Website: ulta-beauty
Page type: delivery-shipping
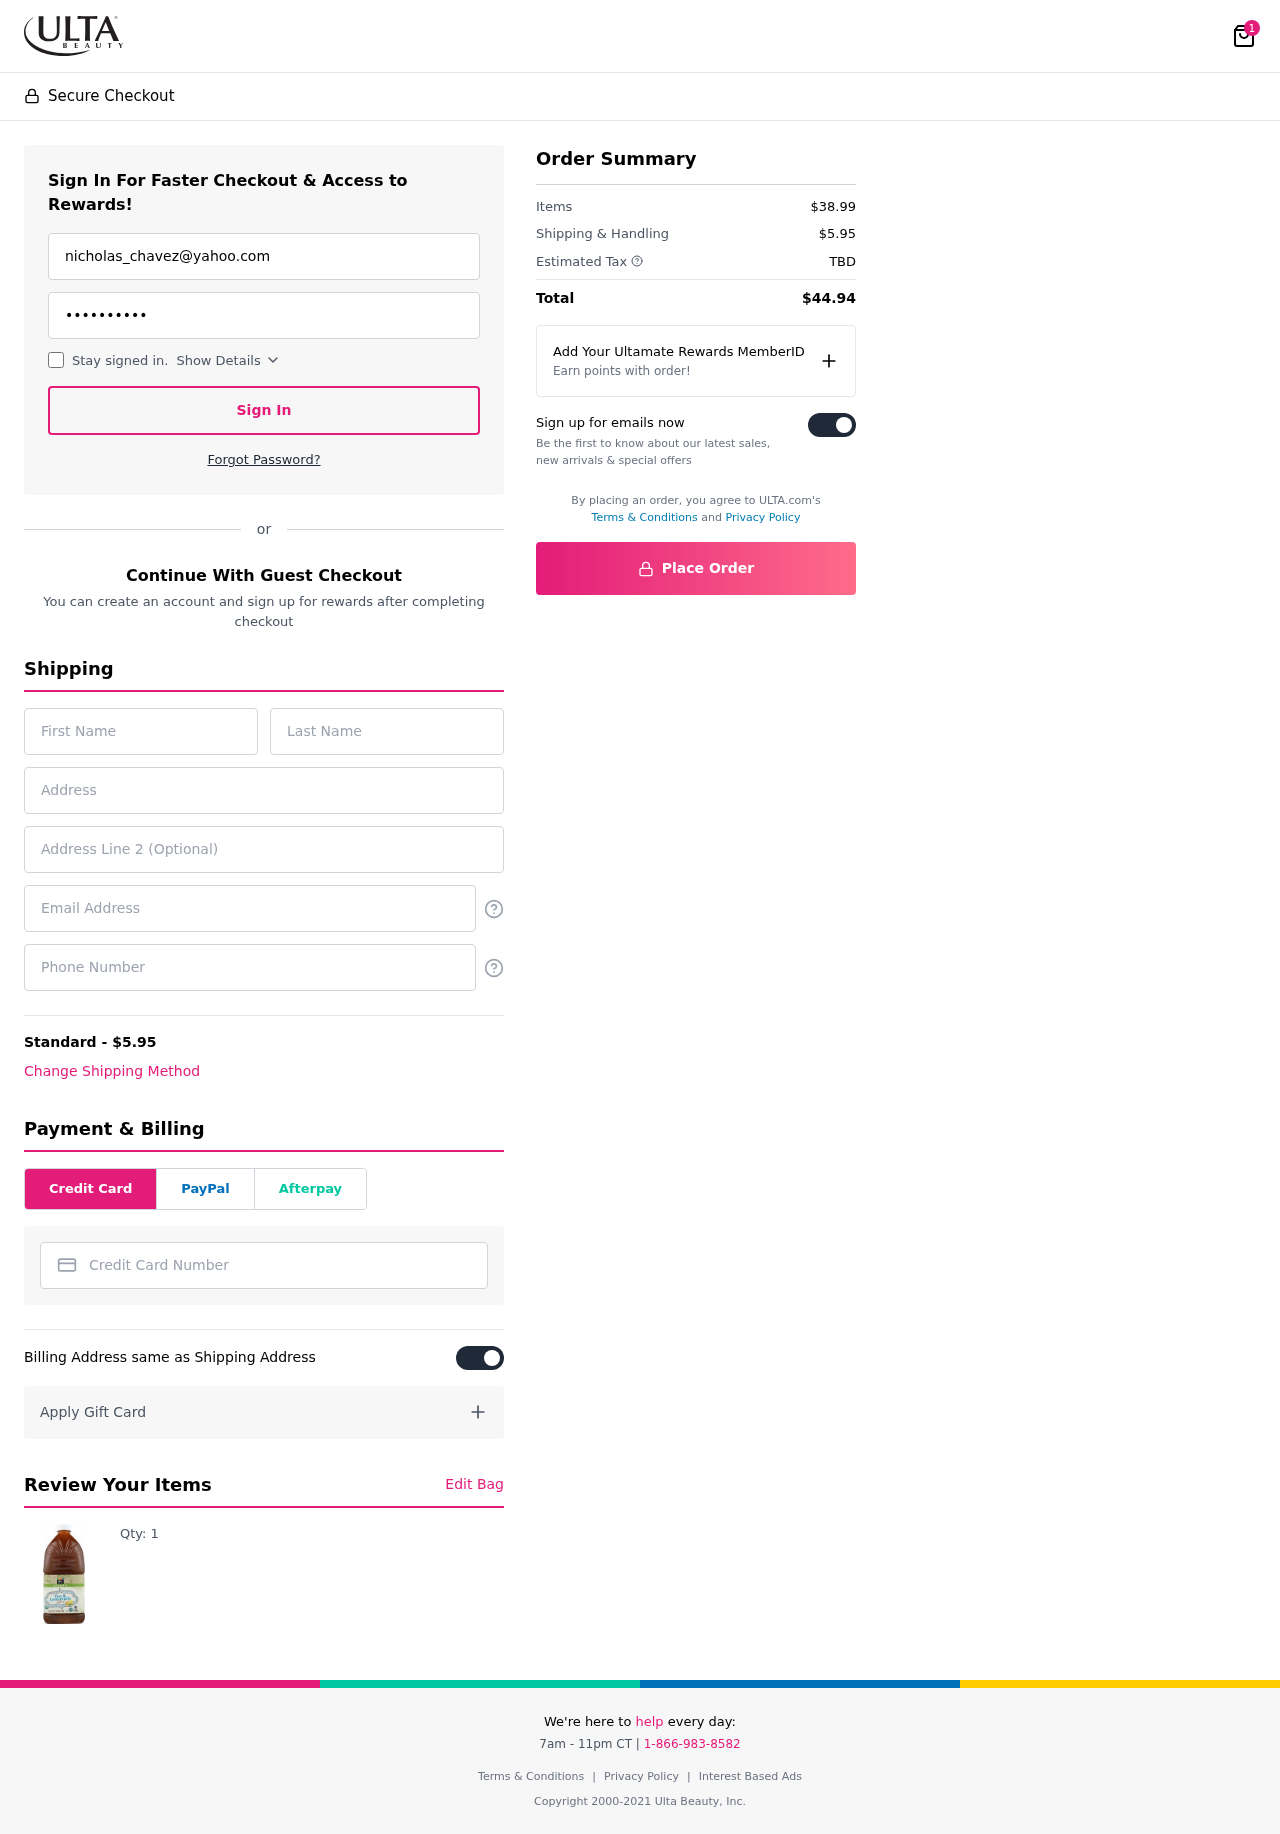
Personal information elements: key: PII_CARD_NUMBER
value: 4638 6630 9715 2034
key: PII_EMAIL
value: nicholas_chavez@yahoo.com
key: PII_EMAIL2
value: nicholas_chavez@yahoo.com
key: PII_FIRSTNAME
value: Nicholas
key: PII_LASTNAME
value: Chavez
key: PII_PHONE
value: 5798239329
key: PII_STREET
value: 5264 Fritz Drive Apt. 506
Product elements: key: PRODUCT1_QUANTITY
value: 1
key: PRODUCT1
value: Qty: 1
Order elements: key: ORDER_NUM_ITEMS
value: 1
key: ORDER_SHIPPING_COST
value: $5.95
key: ORDER_SUBTOTAL
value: $38.99
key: ORDER_TAX
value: TBD
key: ORDER_TOTAL
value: $44.94